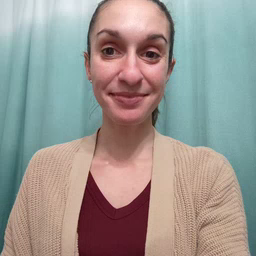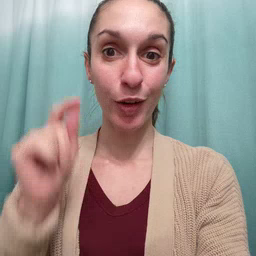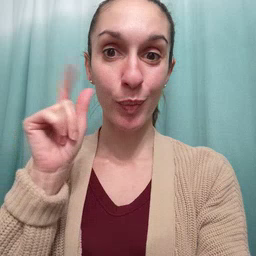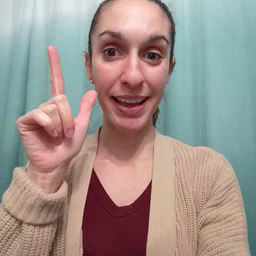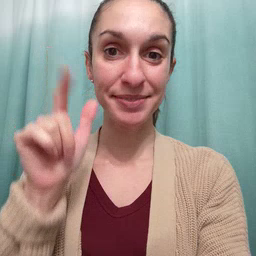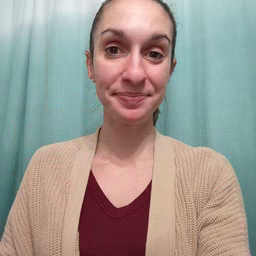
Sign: awake